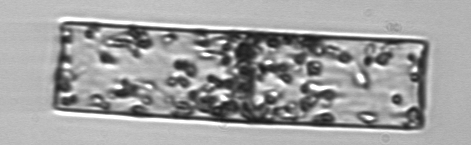
Label: Guinardia_flaccida